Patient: sex M, age 65
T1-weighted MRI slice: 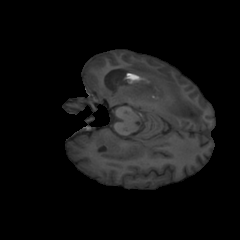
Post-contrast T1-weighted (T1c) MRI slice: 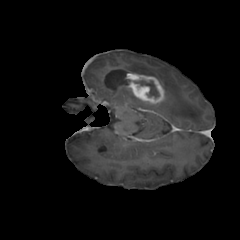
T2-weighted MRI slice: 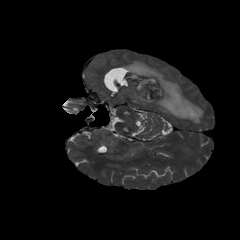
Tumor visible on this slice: yes
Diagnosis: Glioblastoma, IDH-wildtype
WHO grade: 4